Question: I am trying to save a document to MongoDb using NodeJS.
I am using Express, Mongoose, Node-Restful to do the hard work for me. However, although it does create the document in the MongoDb their is no actual content. I only get
> [
{
"_id": "5460ab83c9e8f9481063df82",
"__v": 0
},
{
"_id": "5460ac00c9e8f9481063df83",
"__v": 0
},
{
"_id": "5460ae36c9e8f9481063df85",
"__v": 0
},
{
"__v": 0
},
{
"_id": "5460afb6be7938bc1469ae97",
"__v": 0
},
{
"_id": "5460fe9088d68e2516cdf572",
"__v": 0
},
{
"_id": "5460fecfd47cba3916fba0ab",
"__v": 0
},
{
"_id": "5460fed5d47cba3916fba0ac",
"__v": 0
},
{
"_id": "5460fed8d47cba3916fba0ad",
"__v": 0
},
{
"_id": "5460ff079b60285016dfd0da",
"__v": 0
}
]
As you can see the actual content is not being saved which for testing purposes is only a name.
'''
var restful = require('node-restful');
var mongoose = restful.mongoose;
var userSchema = new mongoose.Schema({
name: String
});
module.exports = restful.model('user',userSchema );
'''
'''
var express = require('express');
var router = express.Router();
var userModel = require('../models/users')
userModel.methods(['get','put','post','delete']);
userModel.register(router,'/user');
module.exports = router;
'''
'''
console.log("Adding Requires");
var express = require('express');
var fs = require('fs');
var urlEncoded = require('urlencoded-request-parser');
var mongoose = require('mongoose');
var bodyParser = require('body-parser');
var override = require('method-override');
var rest = require('node-restful');
console.log("Creating Server Object");
var server = express();
server.locals.moment = require('moment');
server.set('ServerVersion', "5.0.1.7");
console.log("Server setting port");
var port = process.env.port || 1337;
console.log("Connecting to MongooseDB");
mongoose.connect("mongodb://mvm-mongodb.cloudapp.net/ccslabs-main");
var db = mongoose.connection;
db.on('error', console.error.bind(console, 'connection error:'));
db.once('open', function callback () {
console.log('Connected to MongoDB successfully');
});
server.disable('x-powered-by');
console.log("Server setting uses");
server.use(urlEncoded());
server.use(bodyParser.urlencoded({extended: true}));
server.use(bodyParser.json());
server.use(override());
console.log("Server setting routes");
var routePath="./routes/";
fs.readdirSync(routePath).forEach(function(file) {
var route=routePath+file;
console.log(" Adding routes: " + route)
require(route)(server);
});
console.log(" Adding API routes");
server.use('/api',require('./api/api'));
console.log(" Adding Static Files routes");
server.use(express.static(__dirname + "/content"));
console.log("Server creating sets");
server.set('view engine', 'ejs');
server.set('views', __dirname);
server.listen(port);
console.log("Server listening on port " + port);
'''
'''
Adding Requires
Creating Server Object
Server setting port
Connecting to MongooseDB
Server setting uses
Server setting routes
Adding routes: ./routes/home.js
Adding routes: ./routes/login.js
Adding routes: ./routes/submission.js
Adding routes: ./routes/testing.js
Adding API routes
Adding Static Files routes
Server creating sets
Server listening on port 1337
Connected to MongoDB successfully
'''
I populate the db using Postman chrome extension an empty document is created without the data I posted in the form of a key value pair. name "dave"

So to summarise I send data to the mongodb via node-restuful and mongoose however, although the document is created it does not contain the data. Can anyone see the problem?
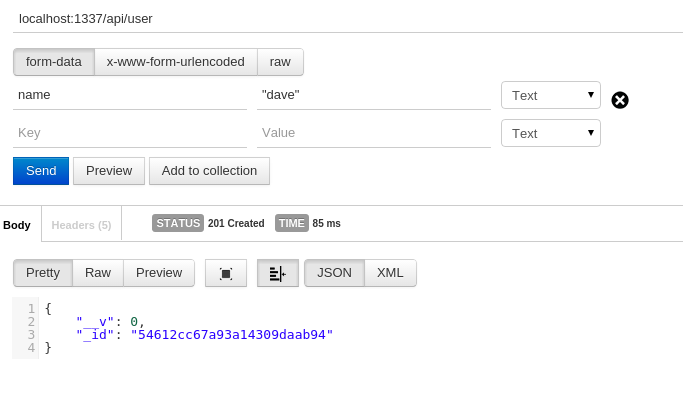
Answer: Add a header in postman of
'Content-Type : application/json'
and instead of using form fields, send it with as raw json. Worked for me.